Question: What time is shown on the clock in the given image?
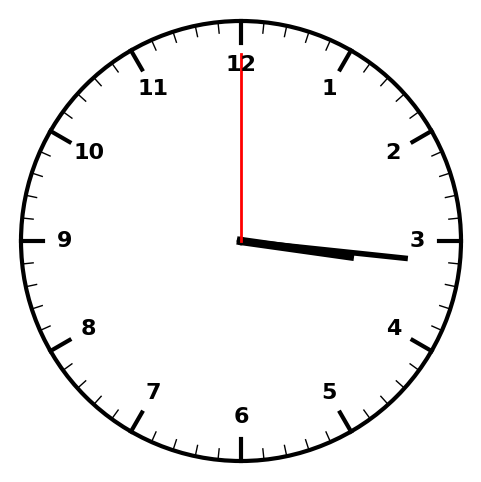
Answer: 03:16:00